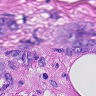
Metastatic tissue present: yes